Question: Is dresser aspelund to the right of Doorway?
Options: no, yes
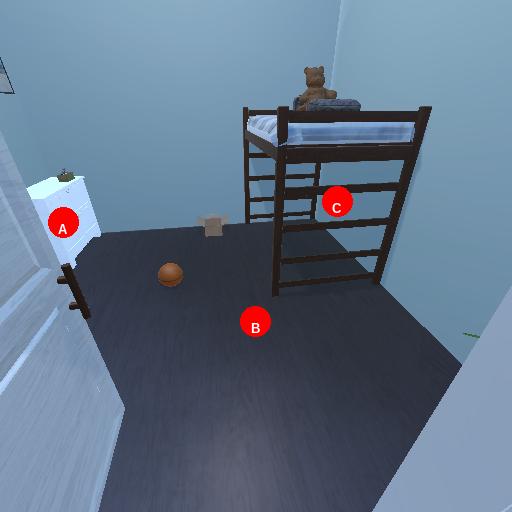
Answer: no